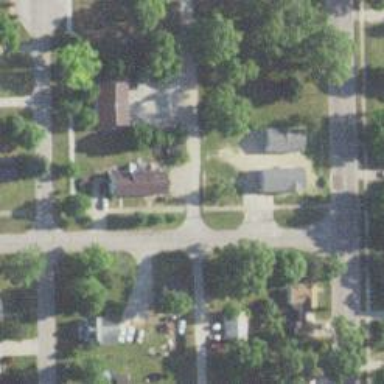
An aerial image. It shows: Alley classified as service road.